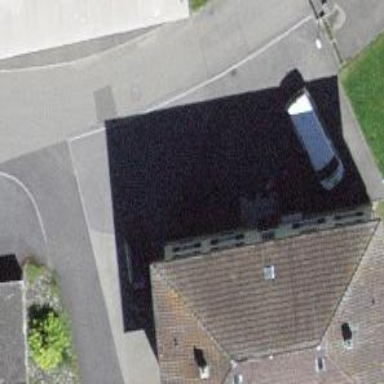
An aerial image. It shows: Residential building.